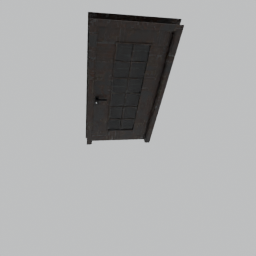
Label: architecture